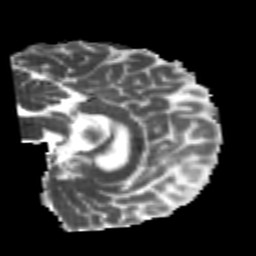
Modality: MD
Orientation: sagittal
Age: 21
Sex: male
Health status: healthy
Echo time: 0.074 s